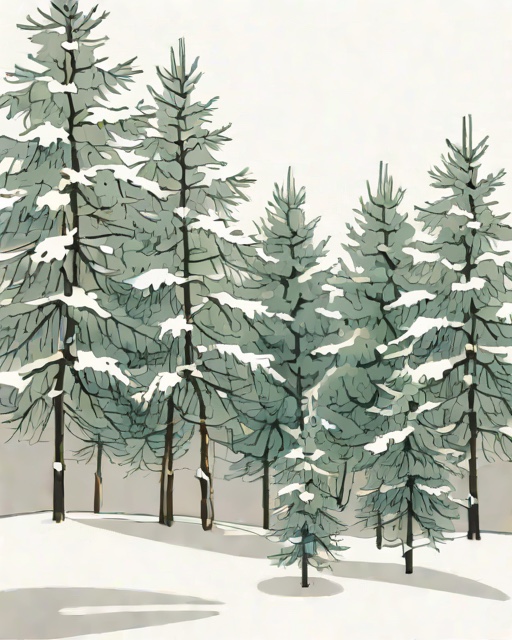
Category: Winter